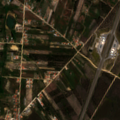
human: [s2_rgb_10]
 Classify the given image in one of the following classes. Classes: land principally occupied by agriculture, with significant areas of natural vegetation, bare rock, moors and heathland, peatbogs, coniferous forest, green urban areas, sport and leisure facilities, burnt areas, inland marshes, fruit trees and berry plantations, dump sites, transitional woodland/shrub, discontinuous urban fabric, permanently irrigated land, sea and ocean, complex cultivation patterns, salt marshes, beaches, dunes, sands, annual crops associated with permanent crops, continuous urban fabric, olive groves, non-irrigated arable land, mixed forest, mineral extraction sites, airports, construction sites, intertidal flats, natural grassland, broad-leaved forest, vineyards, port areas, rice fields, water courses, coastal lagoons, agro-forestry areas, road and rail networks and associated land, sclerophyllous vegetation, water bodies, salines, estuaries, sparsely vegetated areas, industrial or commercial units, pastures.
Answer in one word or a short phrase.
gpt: road and rail networks and associated land, complex cultivation patterns, broad-leaved forest, transitional woodland/shrub